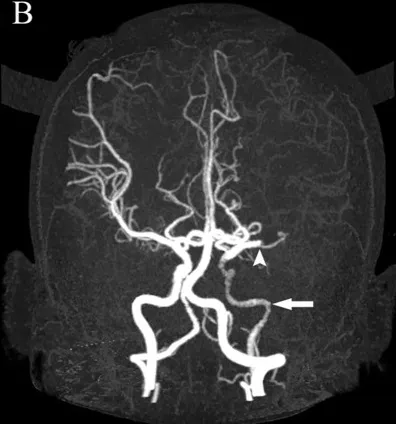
Head CTA showing internal carotid artery asymmetry (left smaller than the right) and abrupt occlusion of the M1 branch of the left MCA (B). CT, computed tomography; CTA, computed tomography angiography; MCA, middle cerebral artery.
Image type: radiology (mri)